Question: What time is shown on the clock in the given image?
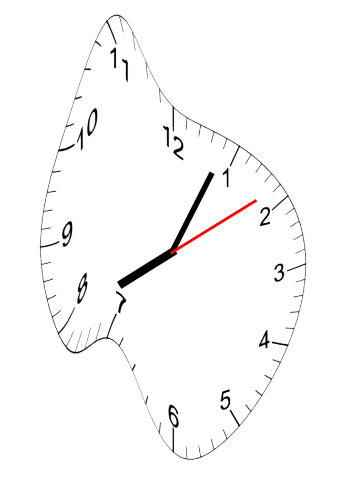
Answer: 08:04:09